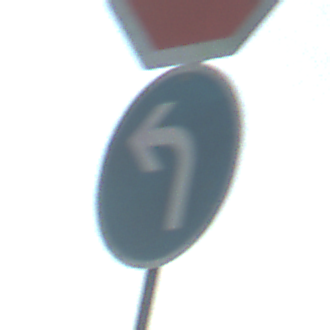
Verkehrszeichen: VorgeschriebeneFahrtrichtungLinks
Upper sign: Stop
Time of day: SunriseSunset
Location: Outdoor (RoadRail)
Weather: PartlyCloudy
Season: NotSpecified
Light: Natural